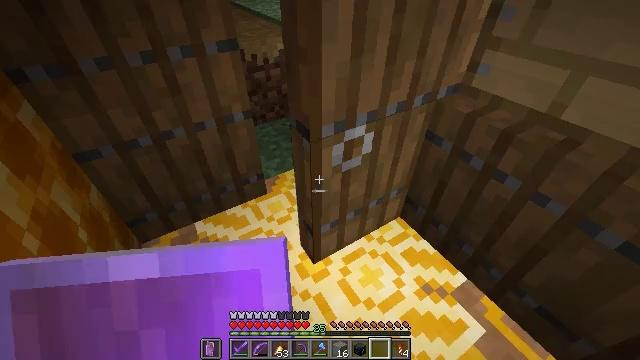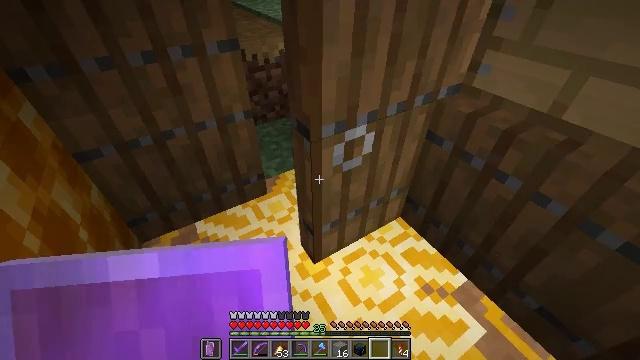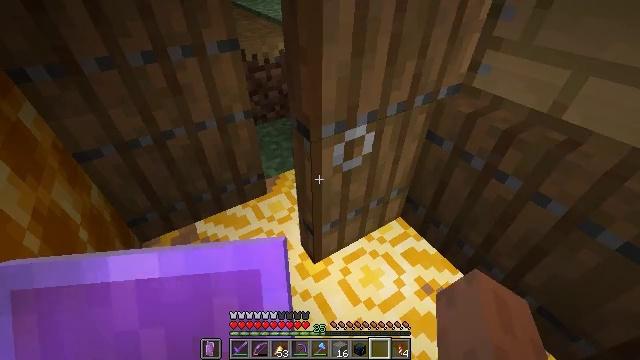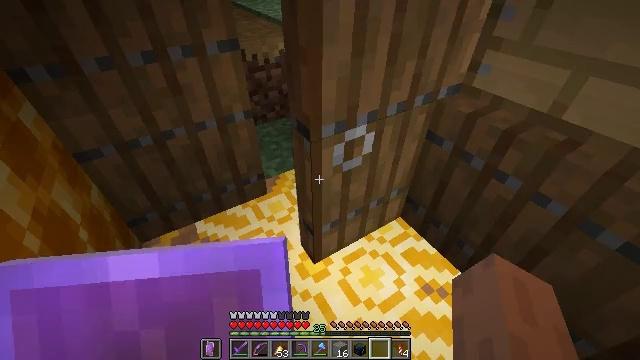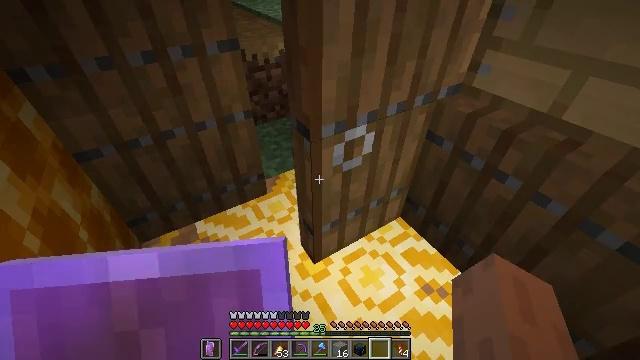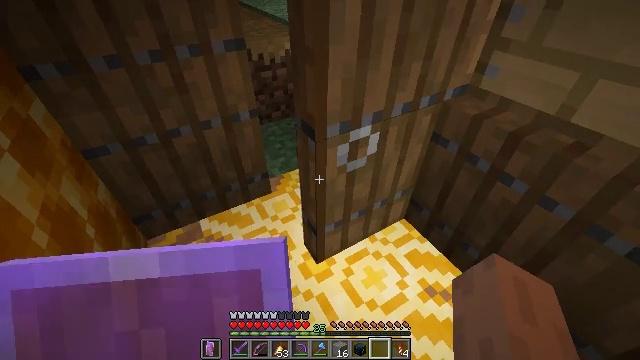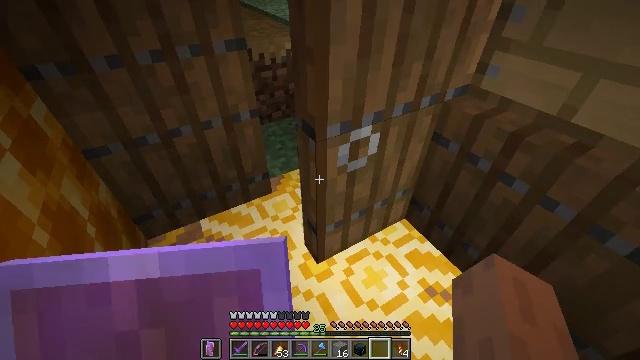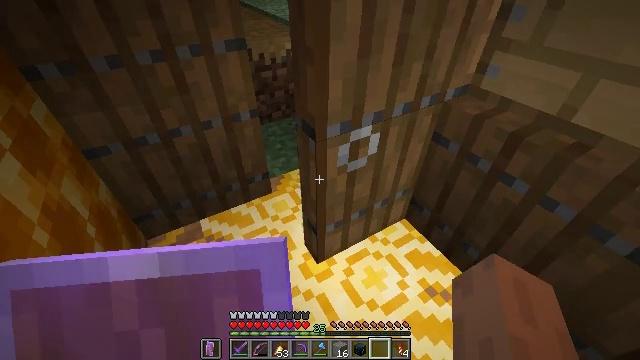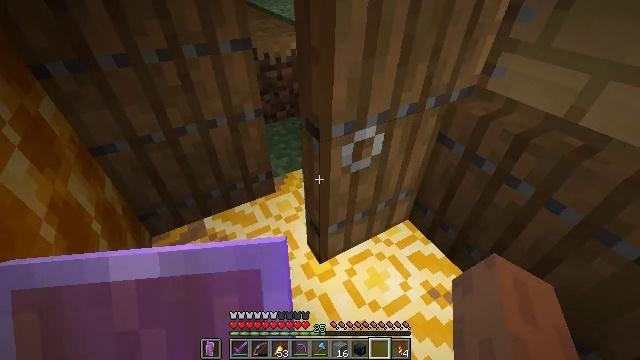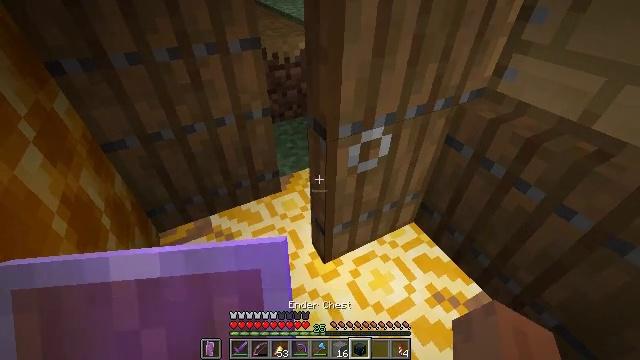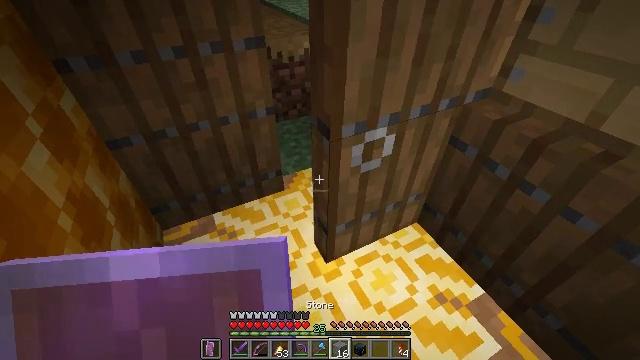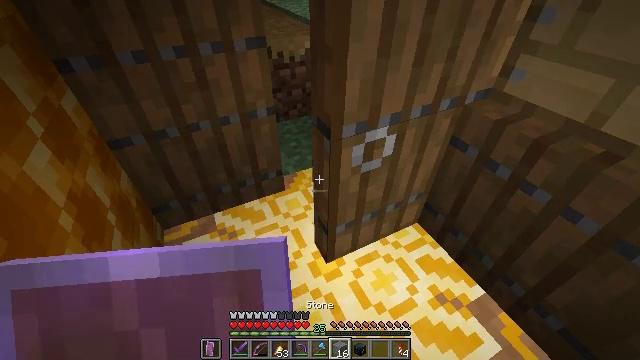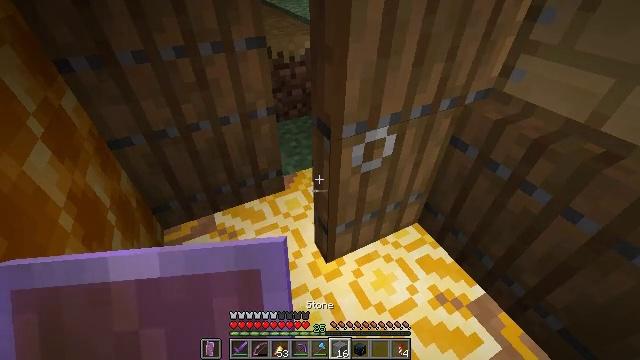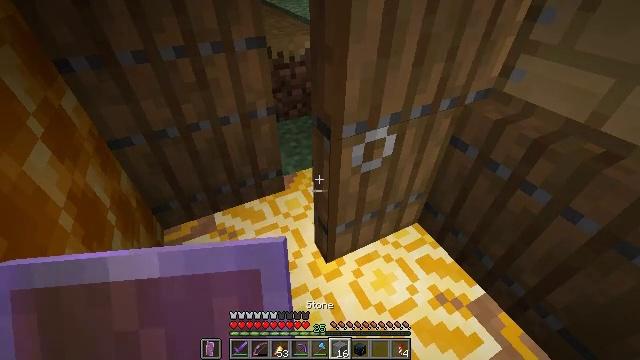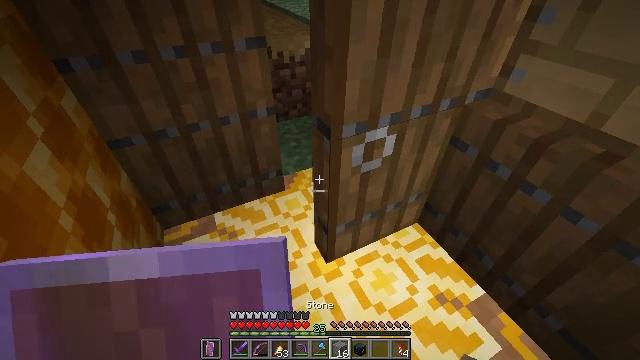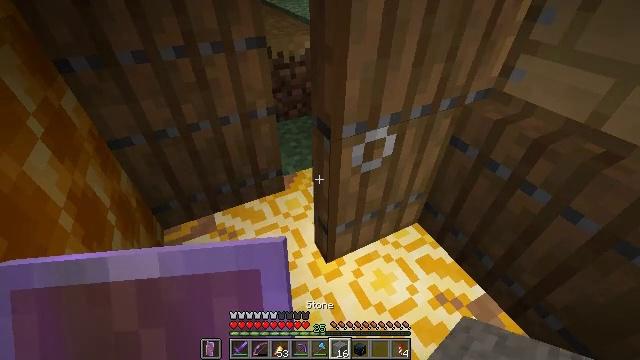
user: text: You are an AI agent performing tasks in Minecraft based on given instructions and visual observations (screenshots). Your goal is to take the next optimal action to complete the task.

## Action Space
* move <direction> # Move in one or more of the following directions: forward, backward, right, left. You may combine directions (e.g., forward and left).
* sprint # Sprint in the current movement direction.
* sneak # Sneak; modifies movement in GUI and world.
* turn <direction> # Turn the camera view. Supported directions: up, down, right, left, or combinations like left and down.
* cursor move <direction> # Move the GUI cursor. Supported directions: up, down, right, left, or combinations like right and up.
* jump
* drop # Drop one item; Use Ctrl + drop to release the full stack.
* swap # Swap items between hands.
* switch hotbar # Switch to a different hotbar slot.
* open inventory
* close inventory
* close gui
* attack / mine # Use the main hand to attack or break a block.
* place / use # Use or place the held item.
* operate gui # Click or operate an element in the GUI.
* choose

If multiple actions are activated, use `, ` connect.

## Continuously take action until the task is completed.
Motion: motion action
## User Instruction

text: Collect the spruce door for reuse.
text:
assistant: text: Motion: no_op
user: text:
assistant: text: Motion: no_op
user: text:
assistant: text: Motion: no_op
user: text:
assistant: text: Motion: no_op
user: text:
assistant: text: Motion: turn left
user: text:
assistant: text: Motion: no_op
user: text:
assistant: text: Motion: no_op
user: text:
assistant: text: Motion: turn left
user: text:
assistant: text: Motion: turn left
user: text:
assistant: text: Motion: no_op
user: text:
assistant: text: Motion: no_op
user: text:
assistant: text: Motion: no_op
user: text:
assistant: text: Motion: no_op
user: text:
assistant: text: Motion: no_op
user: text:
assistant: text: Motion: no_op
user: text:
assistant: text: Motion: no_op
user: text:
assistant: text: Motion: no_op
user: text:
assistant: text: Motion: no_op
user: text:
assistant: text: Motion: no_op
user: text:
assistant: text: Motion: no_op
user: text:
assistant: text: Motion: turn right and up
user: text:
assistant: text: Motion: turn right and up
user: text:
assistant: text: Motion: attack / mine
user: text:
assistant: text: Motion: attack / mine
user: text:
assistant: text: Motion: attack / mine
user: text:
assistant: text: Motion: attack / mine
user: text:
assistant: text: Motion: attack / mine
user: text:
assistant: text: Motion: no_op
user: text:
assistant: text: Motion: no_op
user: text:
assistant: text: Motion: attack / mine